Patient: sex M, age 52
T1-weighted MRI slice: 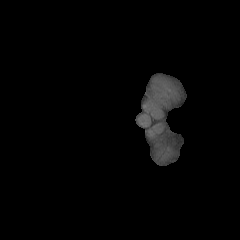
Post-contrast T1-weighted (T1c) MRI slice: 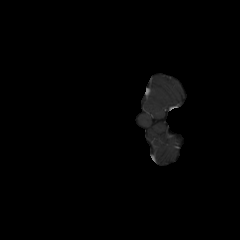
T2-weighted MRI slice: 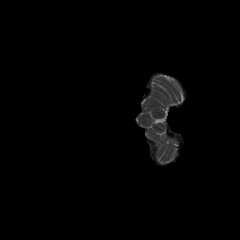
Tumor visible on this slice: no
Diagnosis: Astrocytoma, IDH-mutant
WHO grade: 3